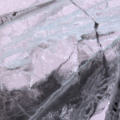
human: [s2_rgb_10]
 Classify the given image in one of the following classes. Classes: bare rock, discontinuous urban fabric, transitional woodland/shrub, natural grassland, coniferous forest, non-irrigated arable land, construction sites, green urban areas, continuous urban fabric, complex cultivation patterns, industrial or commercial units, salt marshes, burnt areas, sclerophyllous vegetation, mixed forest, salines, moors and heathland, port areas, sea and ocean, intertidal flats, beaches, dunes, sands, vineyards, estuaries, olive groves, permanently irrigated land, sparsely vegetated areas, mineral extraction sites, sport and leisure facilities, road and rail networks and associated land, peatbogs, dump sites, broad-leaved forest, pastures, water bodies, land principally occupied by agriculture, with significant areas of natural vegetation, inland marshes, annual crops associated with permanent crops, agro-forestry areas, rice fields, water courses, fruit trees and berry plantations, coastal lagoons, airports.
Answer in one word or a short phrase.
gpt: sea and ocean